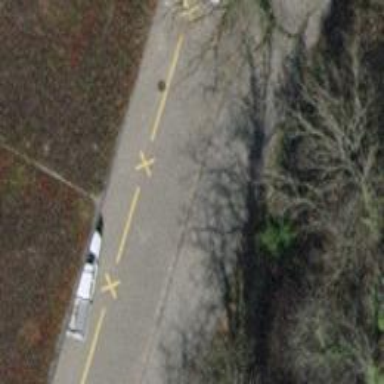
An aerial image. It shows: Unclassified road with asphalt surface.